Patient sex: M
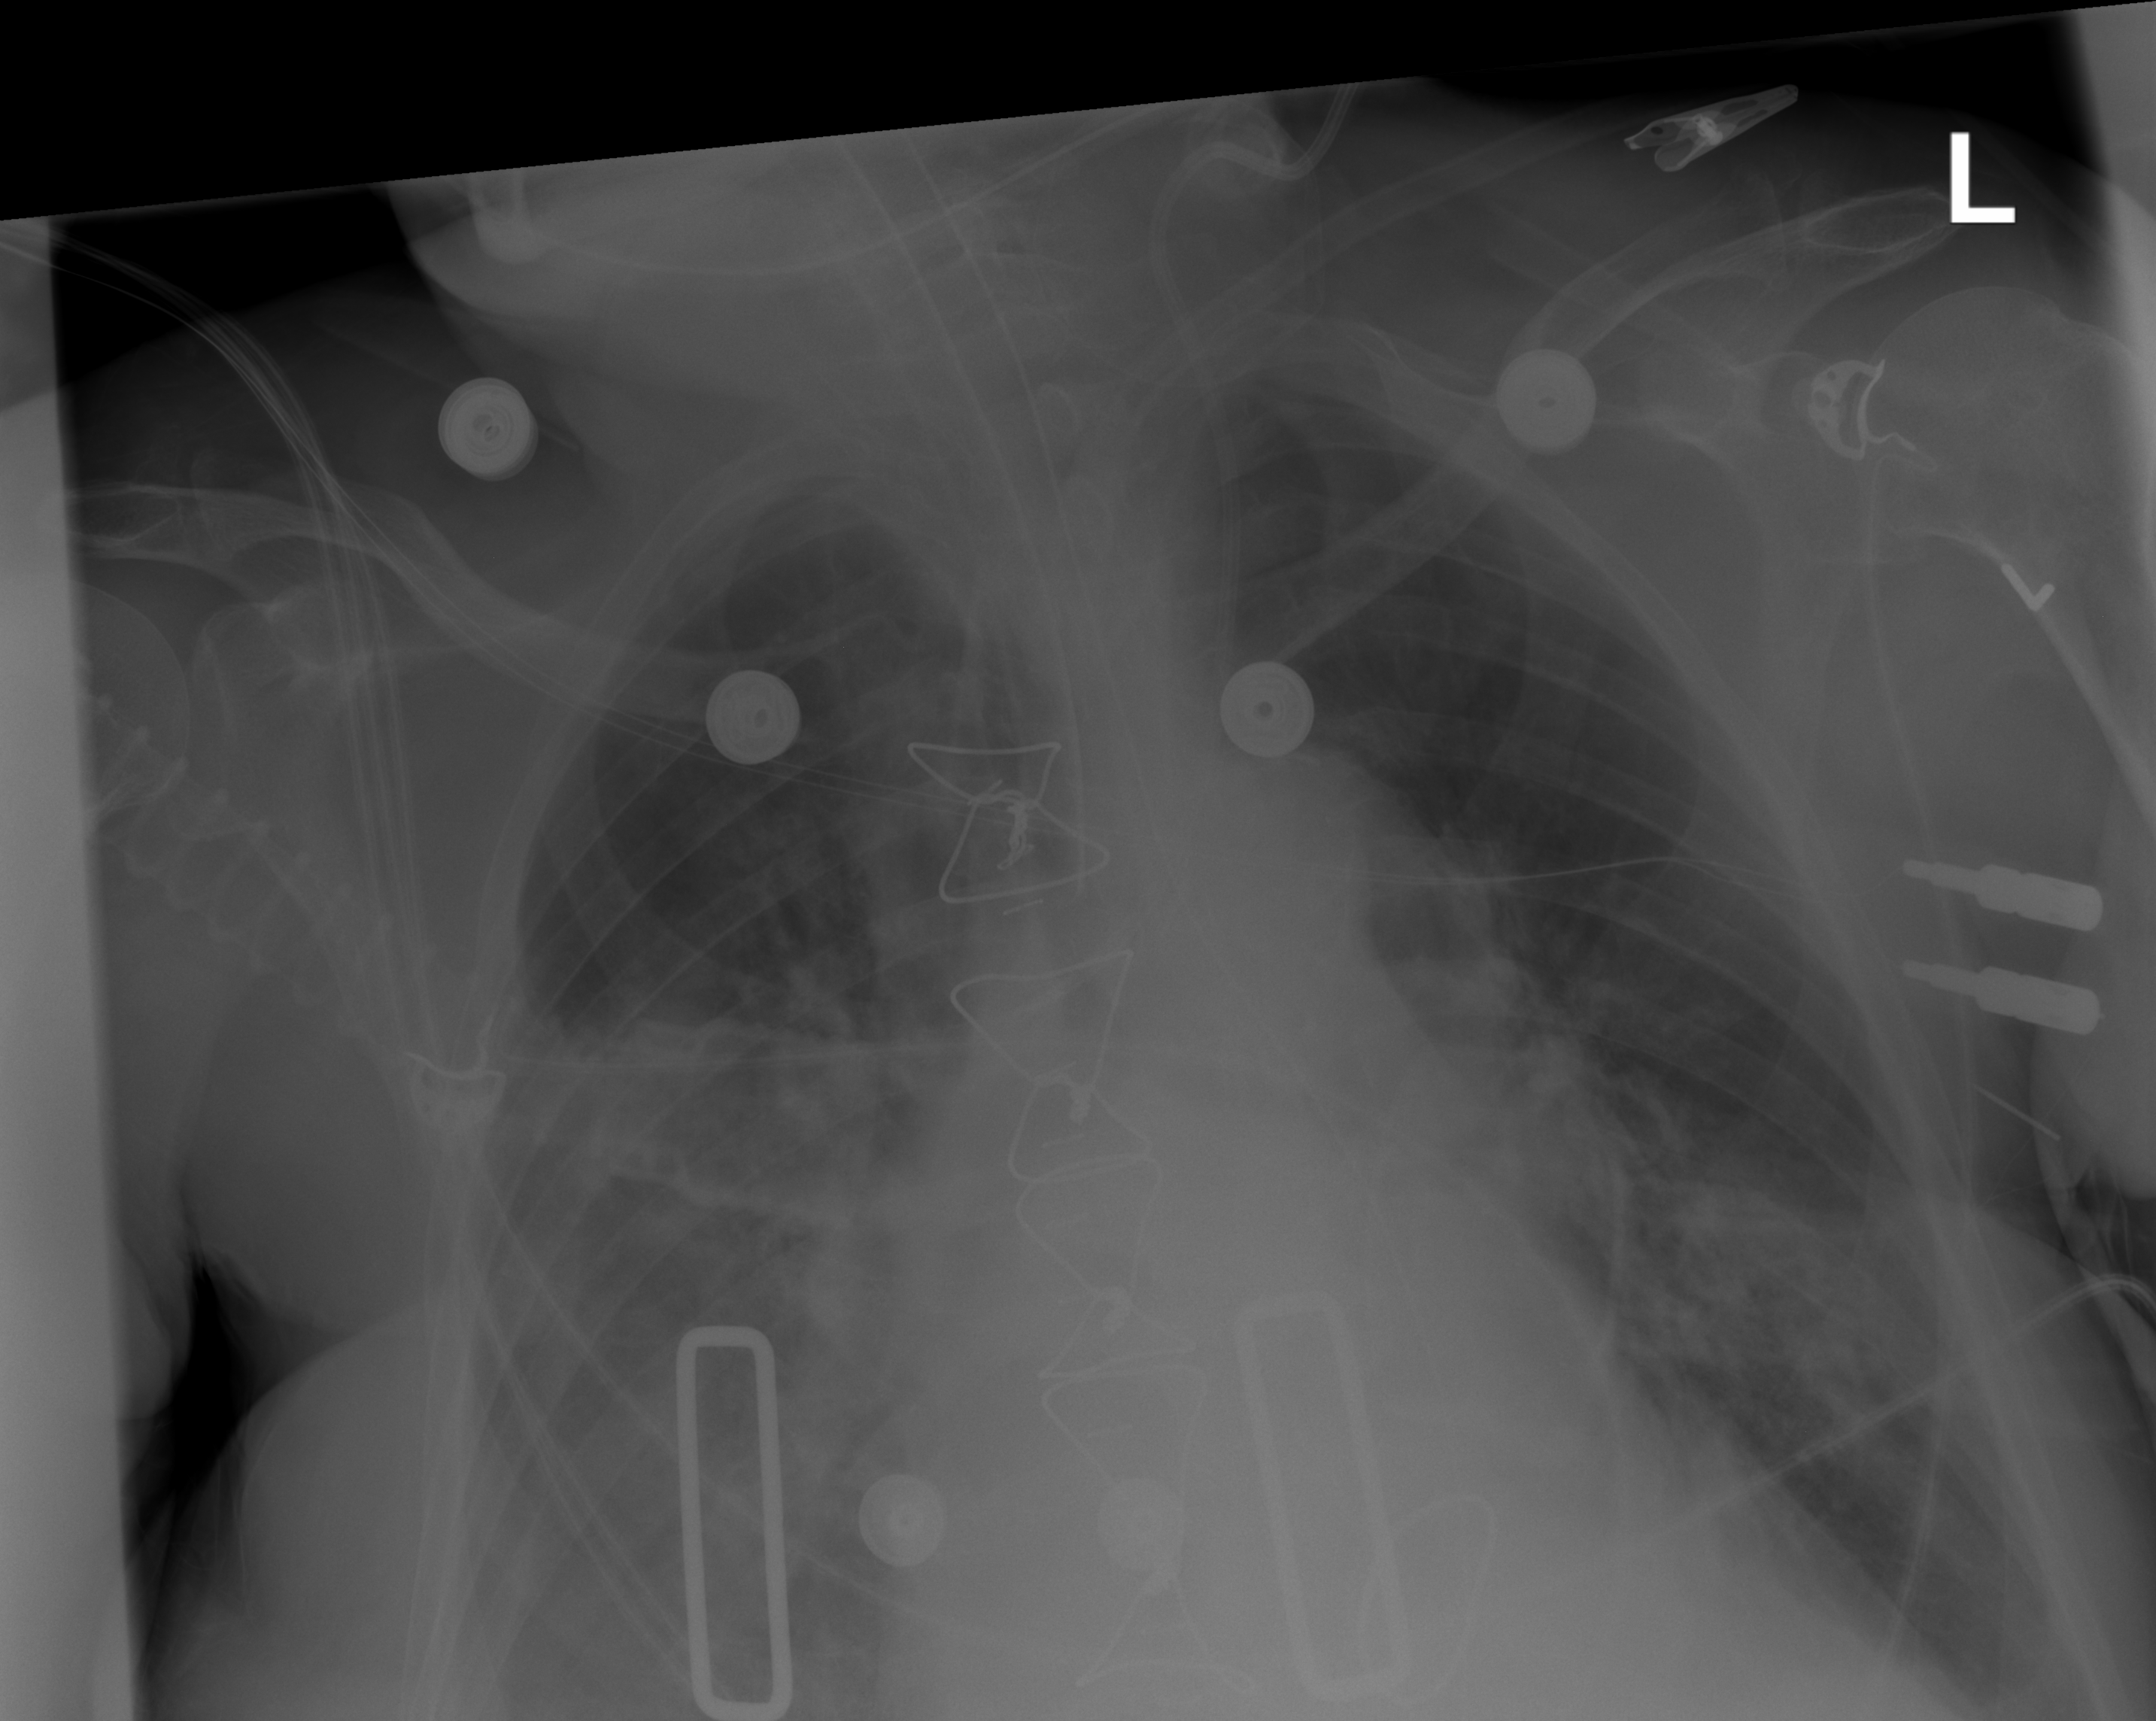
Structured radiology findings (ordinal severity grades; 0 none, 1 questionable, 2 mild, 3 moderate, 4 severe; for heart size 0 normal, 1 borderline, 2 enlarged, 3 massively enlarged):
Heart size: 2
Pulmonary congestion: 2
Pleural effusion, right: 2
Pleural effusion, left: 1
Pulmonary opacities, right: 2
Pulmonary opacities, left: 2
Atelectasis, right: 2
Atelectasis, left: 2